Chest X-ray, AP view. Patient: 47 years old, sex F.
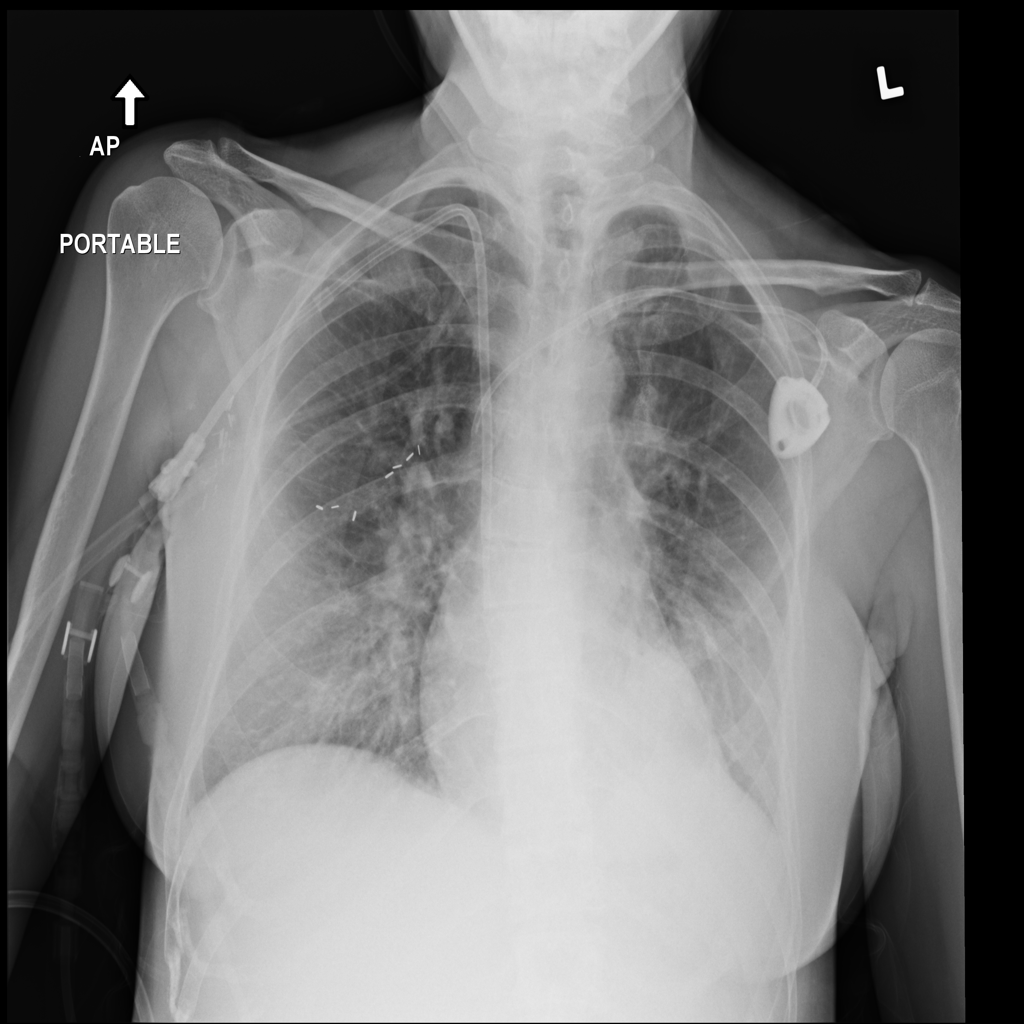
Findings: No Finding